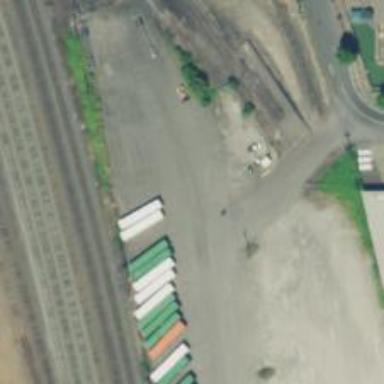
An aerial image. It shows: Railway spur service.